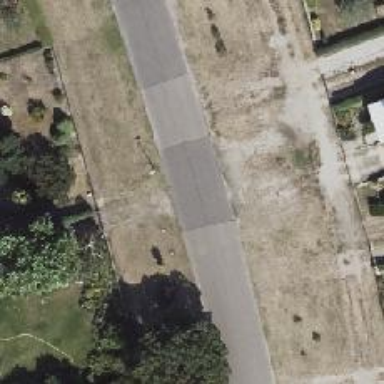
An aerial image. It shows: Residential road with asphalt surface.